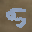
Label: 5